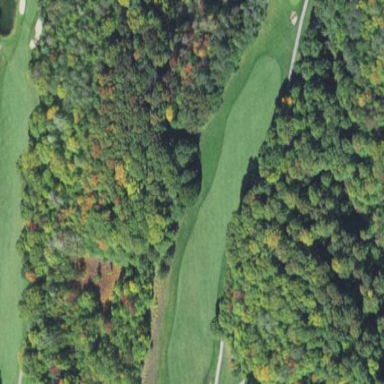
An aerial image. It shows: Rough area on grassy golf course.